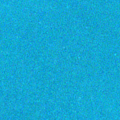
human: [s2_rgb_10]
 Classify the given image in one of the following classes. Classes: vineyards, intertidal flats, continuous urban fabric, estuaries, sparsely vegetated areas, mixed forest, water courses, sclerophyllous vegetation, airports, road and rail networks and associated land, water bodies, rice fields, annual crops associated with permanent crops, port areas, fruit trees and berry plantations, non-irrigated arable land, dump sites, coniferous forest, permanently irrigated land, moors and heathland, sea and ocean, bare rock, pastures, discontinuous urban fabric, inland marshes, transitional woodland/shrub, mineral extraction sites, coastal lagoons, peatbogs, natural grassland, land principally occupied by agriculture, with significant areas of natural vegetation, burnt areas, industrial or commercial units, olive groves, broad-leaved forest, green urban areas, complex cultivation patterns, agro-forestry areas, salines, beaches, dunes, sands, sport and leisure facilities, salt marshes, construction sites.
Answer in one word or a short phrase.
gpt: sea and ocean